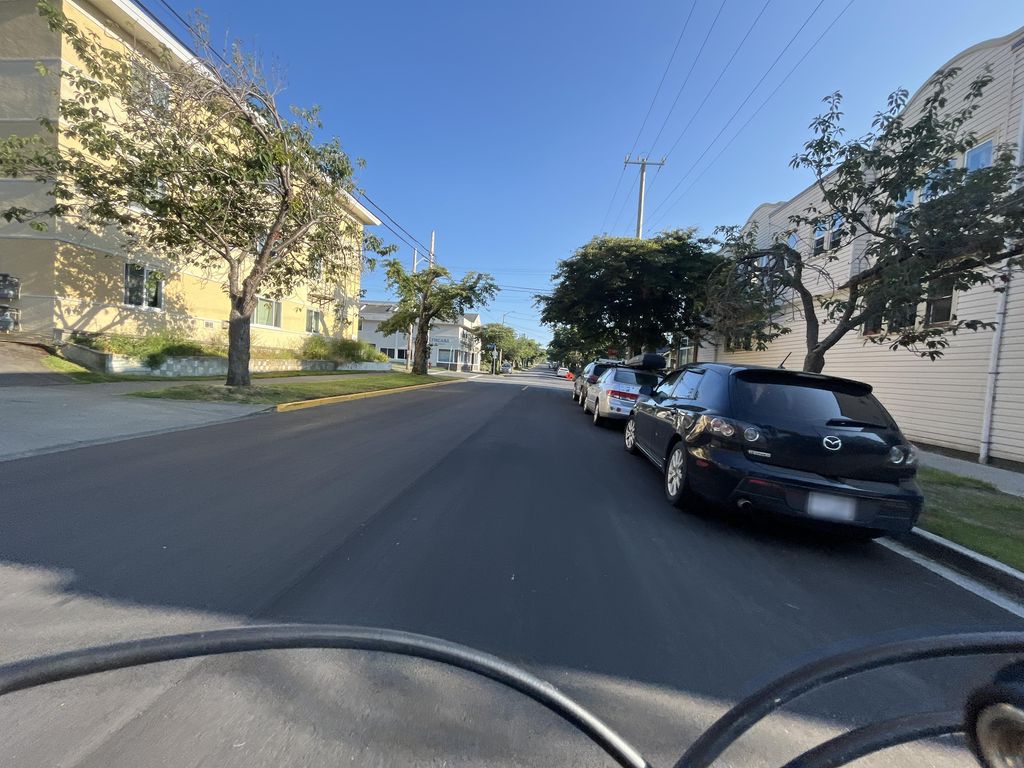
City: victoria